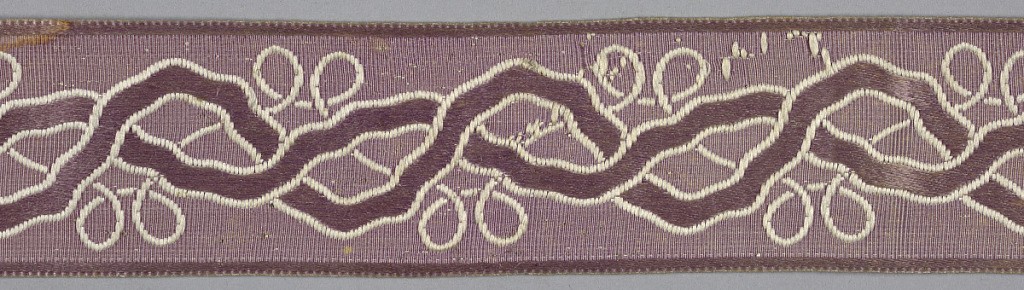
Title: Ribbon
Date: late 19th century
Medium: silk, cotton Technique: plain weave
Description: Lavender ribbon with lavender and white ornament.